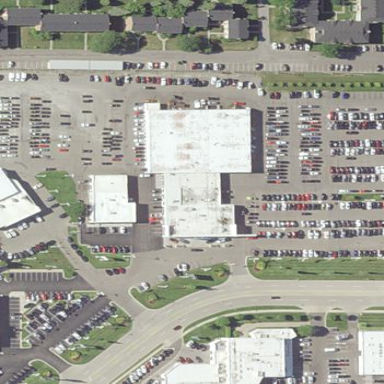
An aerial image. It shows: Car shop building.